Question: how are you? I come here to ask for your help. I'm with React JS, I have these states that are requested to send them by post to generate a user.-
'''
class NuevoUsuario extends Component{
constructor(props){
super(props)
this.state = {
usuario: '',
password: '',
persona: {
apellido:'',
apellidoCasada:'',
nombre:'',
dni:'',
telefono:'',
celular:'',
email:'',
ubicacion: {
direccion:'',
ciudad:'',
provincia:'',
codigoPostal:'',
paisId: 0,
}
}
}
this.handleInput = this.handleInput.bind(this);
}
handleInput(e){
this.setState({[e.target.name]: e.target.value })
console.log(this.state);
}
'''
Now what I want is that from
'''
<div className="form-group">
<label htmlFor="exampleInput">Apellido</label>
<input
className="form-control input-lg"
type="text"
name="apellido"
onChange={this.handleInput}
/>
</div>
'''
when doing that, the username and password are assigned, but the last name and all the others are not assigned to person.lastname or person.name, a new state is added as well, and those of person are empty {}

What I want is to be kept in person.surname. If you can help me I will be very grateful
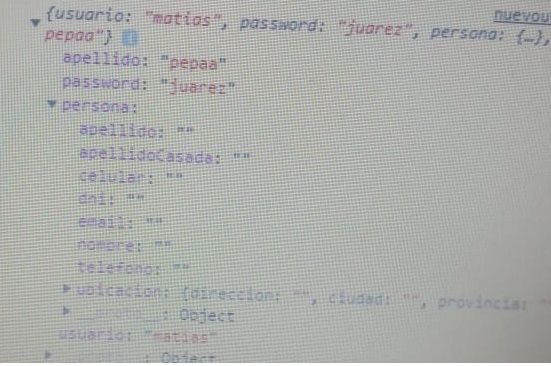
Answer: Your 'input' tag has attribute 'name' that you use to select which property in 'state' to update
'''
<input
className="form-control input-lg"
type="text"
name="apellido"
onChange={this.handleInput}
/>
'''
And 'handleInput' use 'e.target.name' to specify which property to update
'''
handleInput(e){
this.setState({[e.target.name]: e.target.value })
console.log(this.state);
}
'''
'e.target.name' will be equal to 'apellido', so 'this.state.apellido' will be equal to input value.
Setting 'name=persona.apellido' will not solve you task. You'll not be able to access 'this.state.persona.apellido'.
1. The easiest solutuion I see is to make state one plane object without nested obects. Like so this.state = {
usuario: '',
password: '',
apellido:'',
apellidoCasada:'',
nombre:'',
dni:'',
// And so on
}
2. Another solution is to parse this.target.name in handleInput like so (not tested!) handleInput(e){
let name = e.target.name.split('.');
switch (name.length)
case 1:
this.setState({[e.target.name]: e.target.value });
break;
case 2:
this.setState({[name[0]]: {...this.state[name[0]], [name[1]]: e.target.value }});
break;
case 3:
this.setState({[name[0]]: {...this.state[name[0]], [name[1]]: { ...this.state[name[0]][name[1]], [name[2]]: e.target.value }}});
break;
default:;
}
console.log(this.state);
}
But I not reccomend second solution as it overcomplicated and harder to maintain in future.